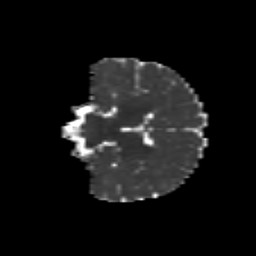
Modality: MD
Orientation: coronal
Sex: male
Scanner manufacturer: siemens
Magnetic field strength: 3 T
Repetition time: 5 s
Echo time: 0.071 s